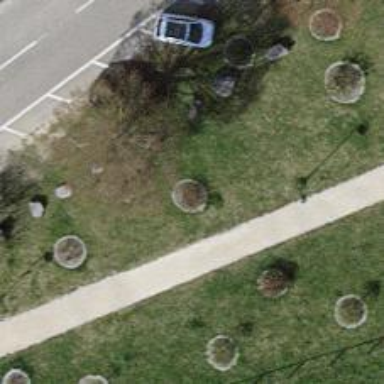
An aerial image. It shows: Shrub in its natural environment.